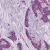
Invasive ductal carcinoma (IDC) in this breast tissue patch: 1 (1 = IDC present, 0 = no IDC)